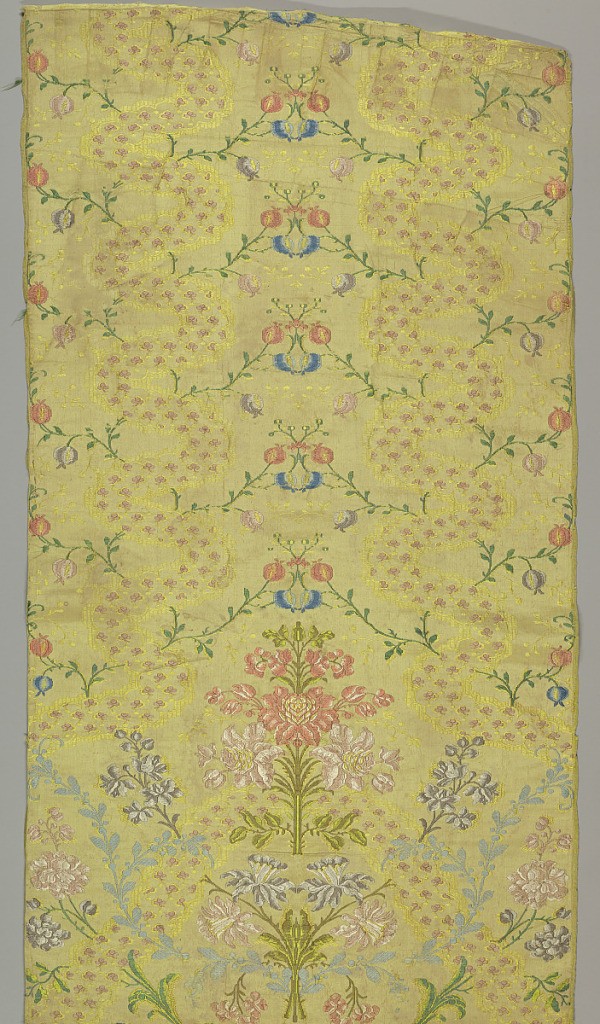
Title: Textile
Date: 1760s or 1770s
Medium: silk Technique: plain weave (yellow) patterned by floats of a continuous supplementary weft (yellow) and discontinuous supplementary wefts (multicolor)
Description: Yellow silk grosgrain brocaded with multicolored silks. Design has serpentine ribbons covered with pink cloverleaves and yellow scalloped edges. Between ribbons are symmetrical floral sprays and delicate branches with pink, blue and purple buds.